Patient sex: M
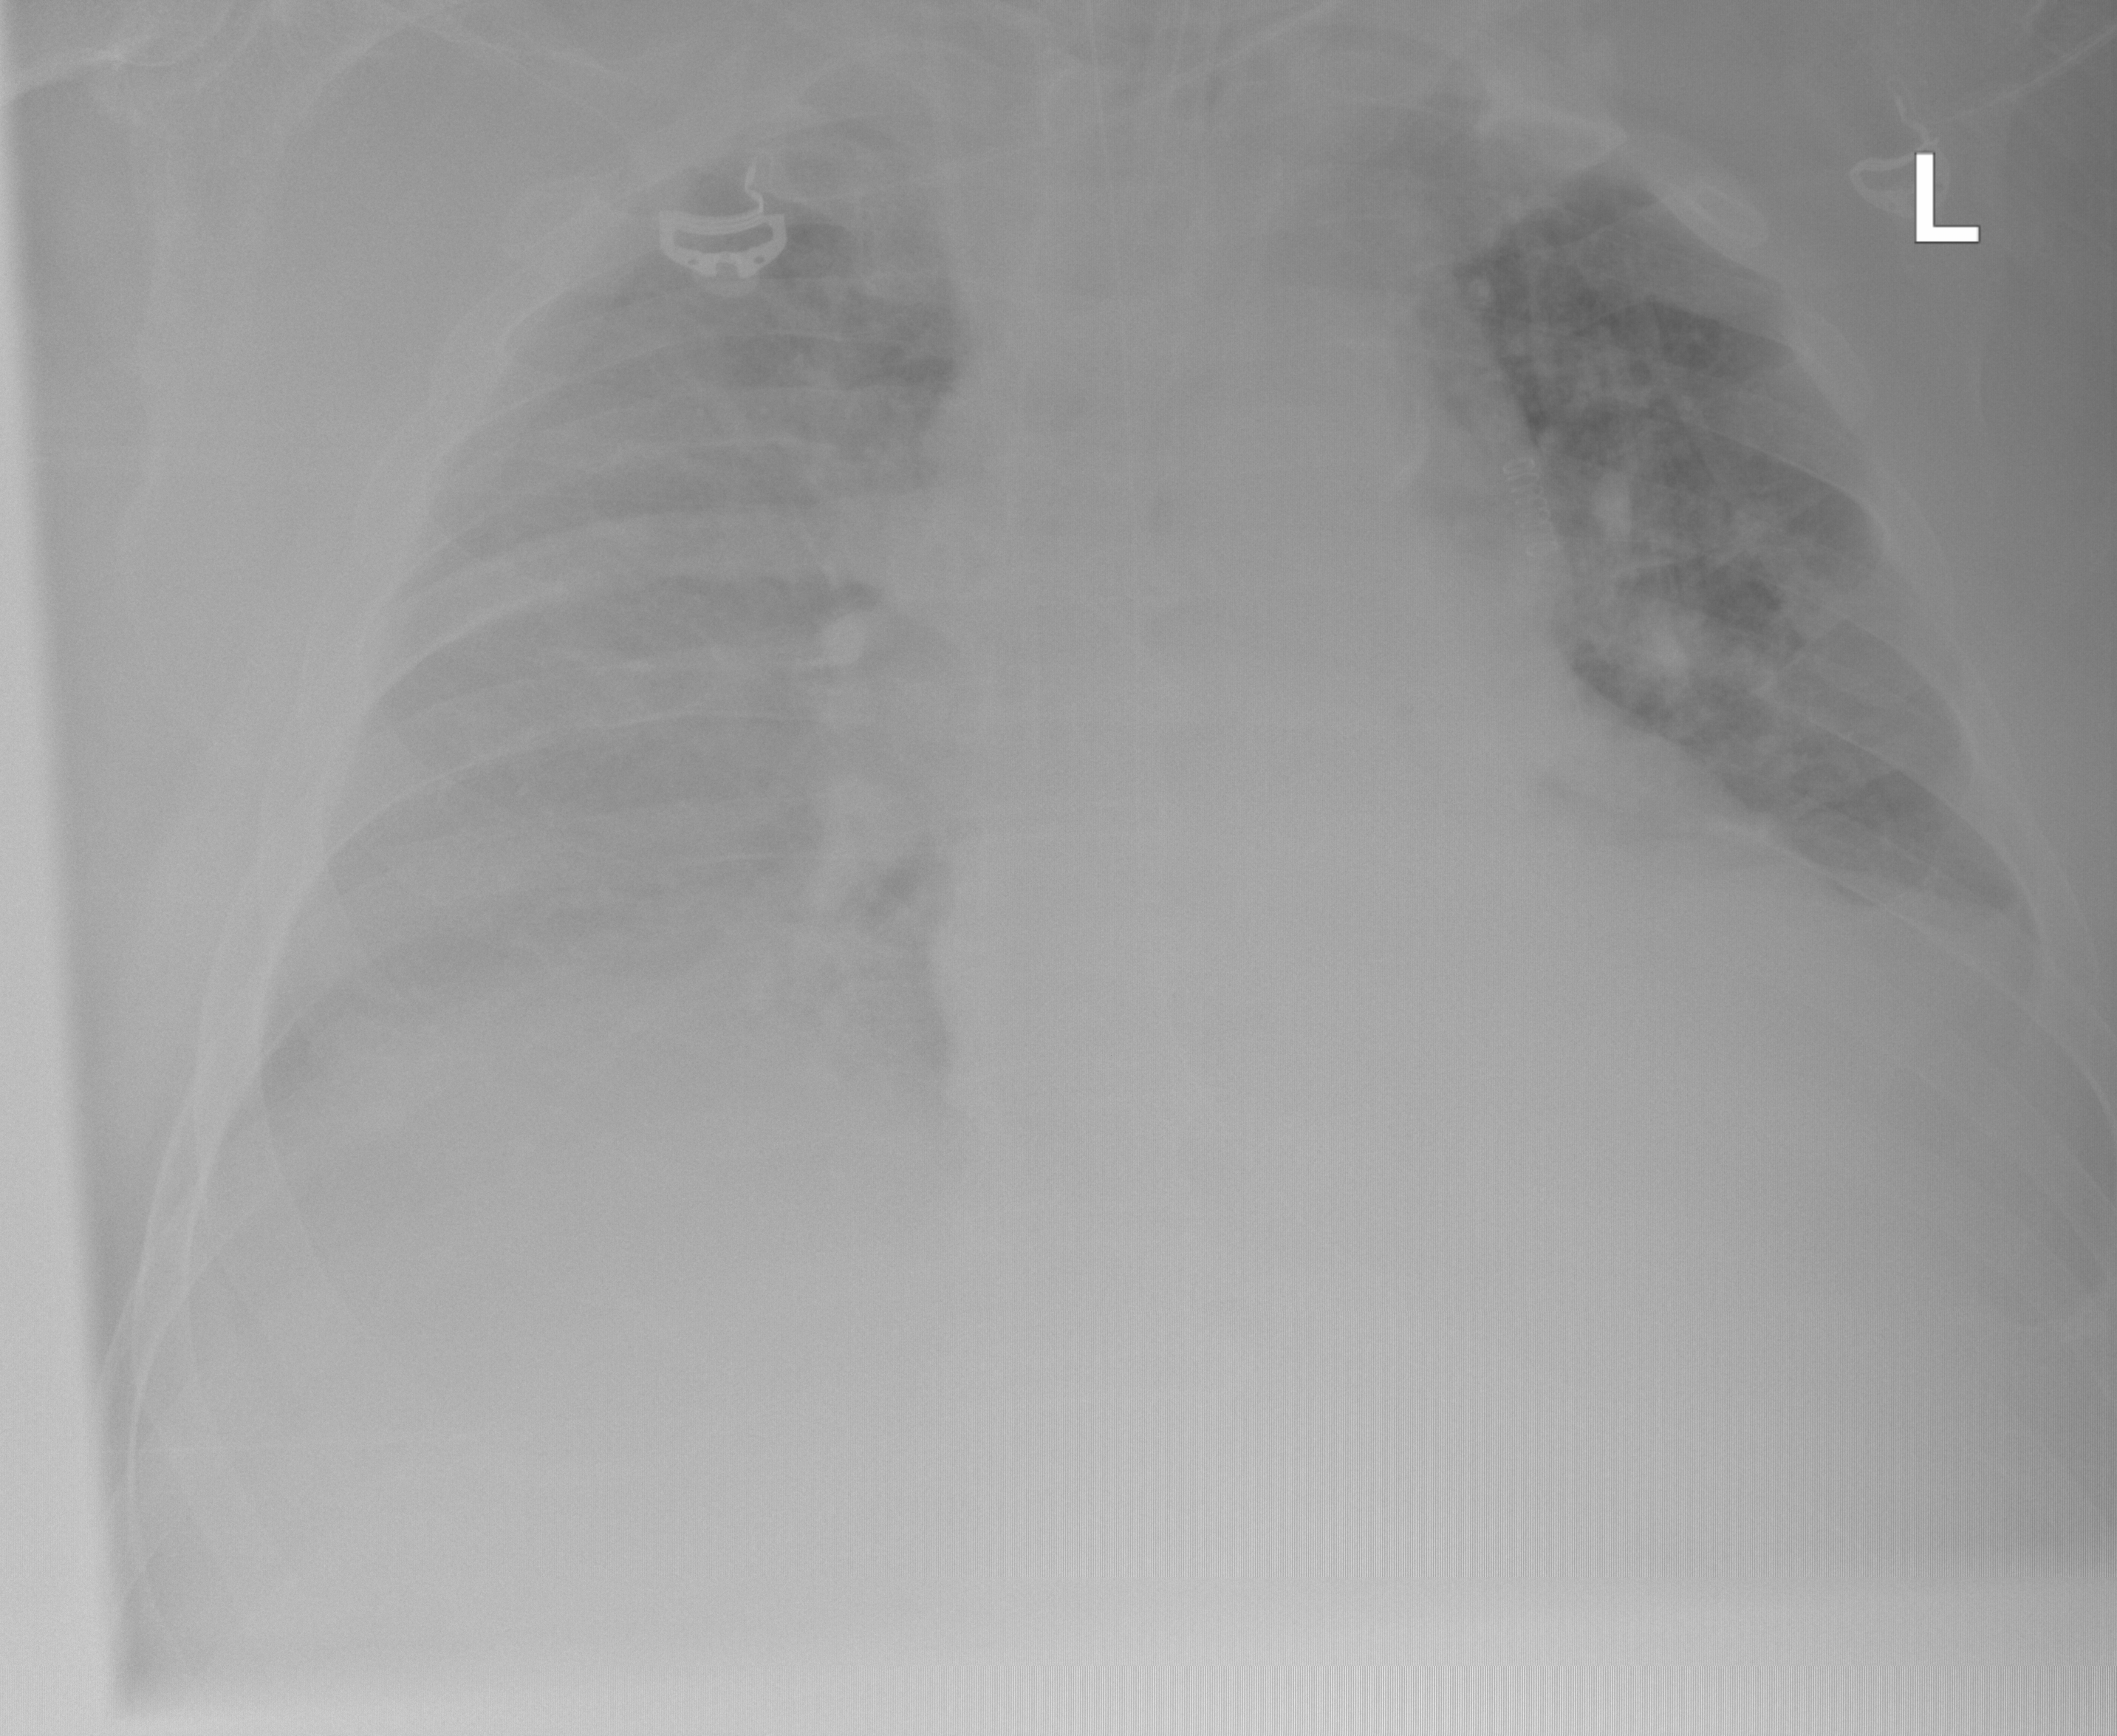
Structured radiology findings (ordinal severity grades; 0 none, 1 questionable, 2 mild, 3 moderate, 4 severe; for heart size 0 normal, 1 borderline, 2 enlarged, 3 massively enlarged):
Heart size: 1
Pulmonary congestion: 2
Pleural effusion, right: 2
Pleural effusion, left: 2
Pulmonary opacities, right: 2
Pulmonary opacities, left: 0
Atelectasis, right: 2
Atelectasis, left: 2